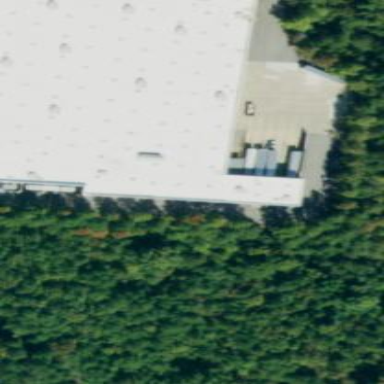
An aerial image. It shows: Warehouse building.